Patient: sex F, age 71
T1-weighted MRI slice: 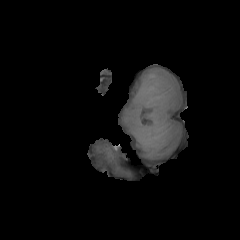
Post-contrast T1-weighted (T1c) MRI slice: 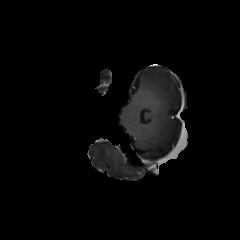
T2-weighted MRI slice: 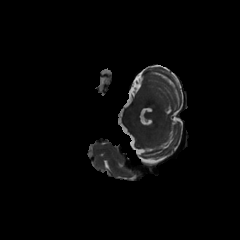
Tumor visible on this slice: no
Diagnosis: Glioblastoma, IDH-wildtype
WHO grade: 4